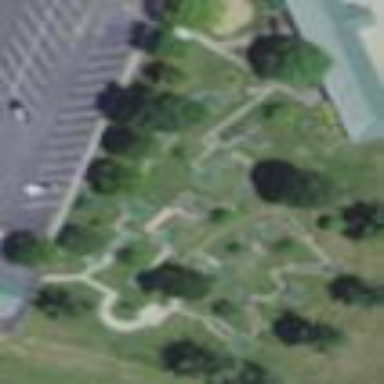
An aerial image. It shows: Miniature golf course.